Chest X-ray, PA view. Patient: 60 years old, sex M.
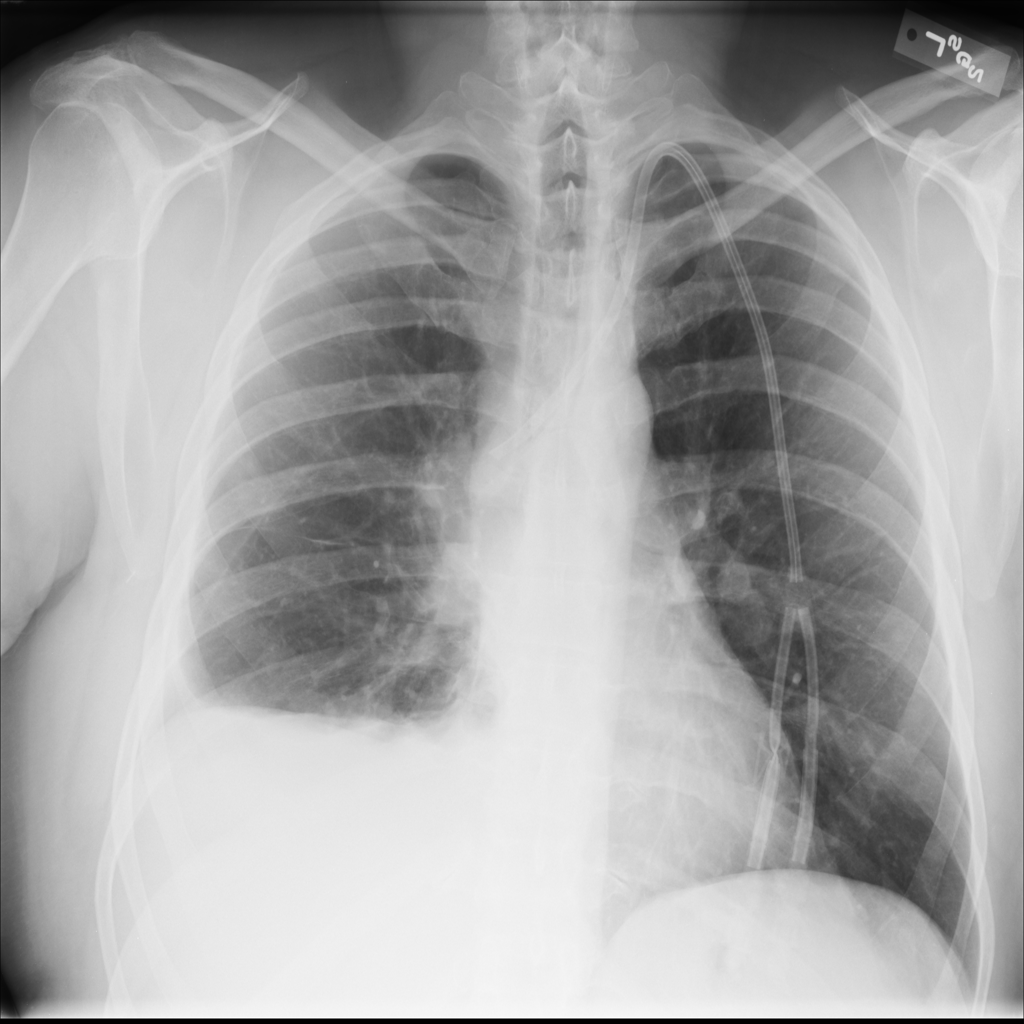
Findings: No Finding